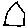
Label: house